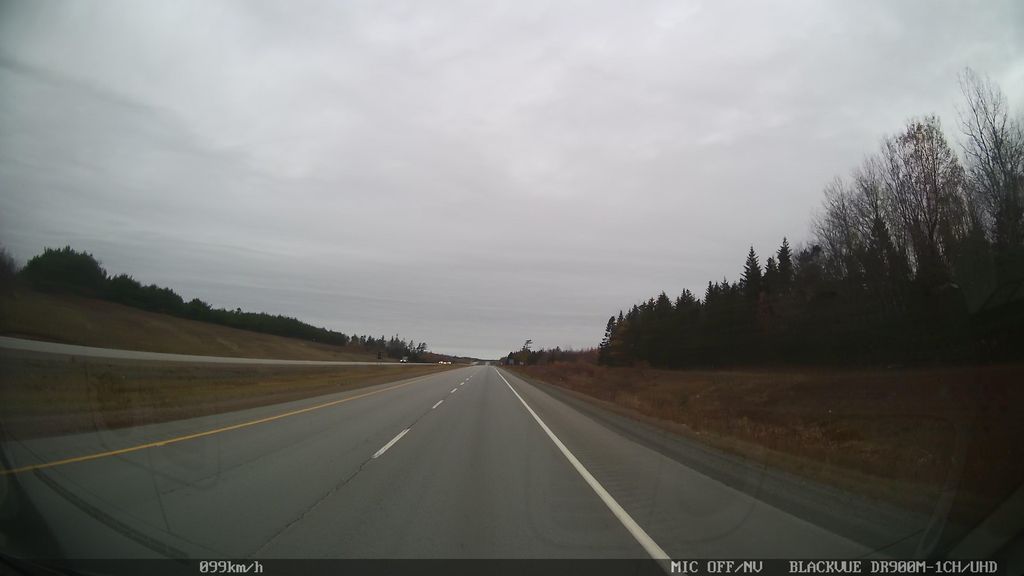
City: halifax